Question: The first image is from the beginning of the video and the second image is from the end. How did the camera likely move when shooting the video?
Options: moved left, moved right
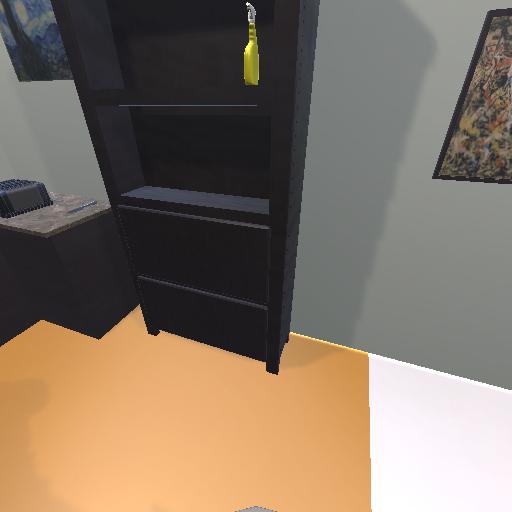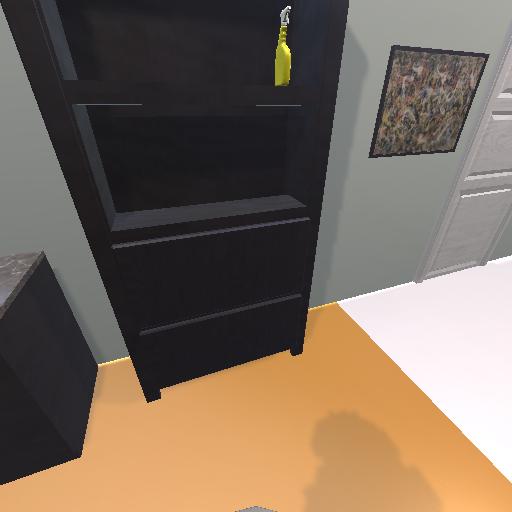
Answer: moved left